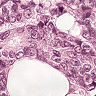
Metastatic tissue present: yes